Question: What is the result of this measurement?
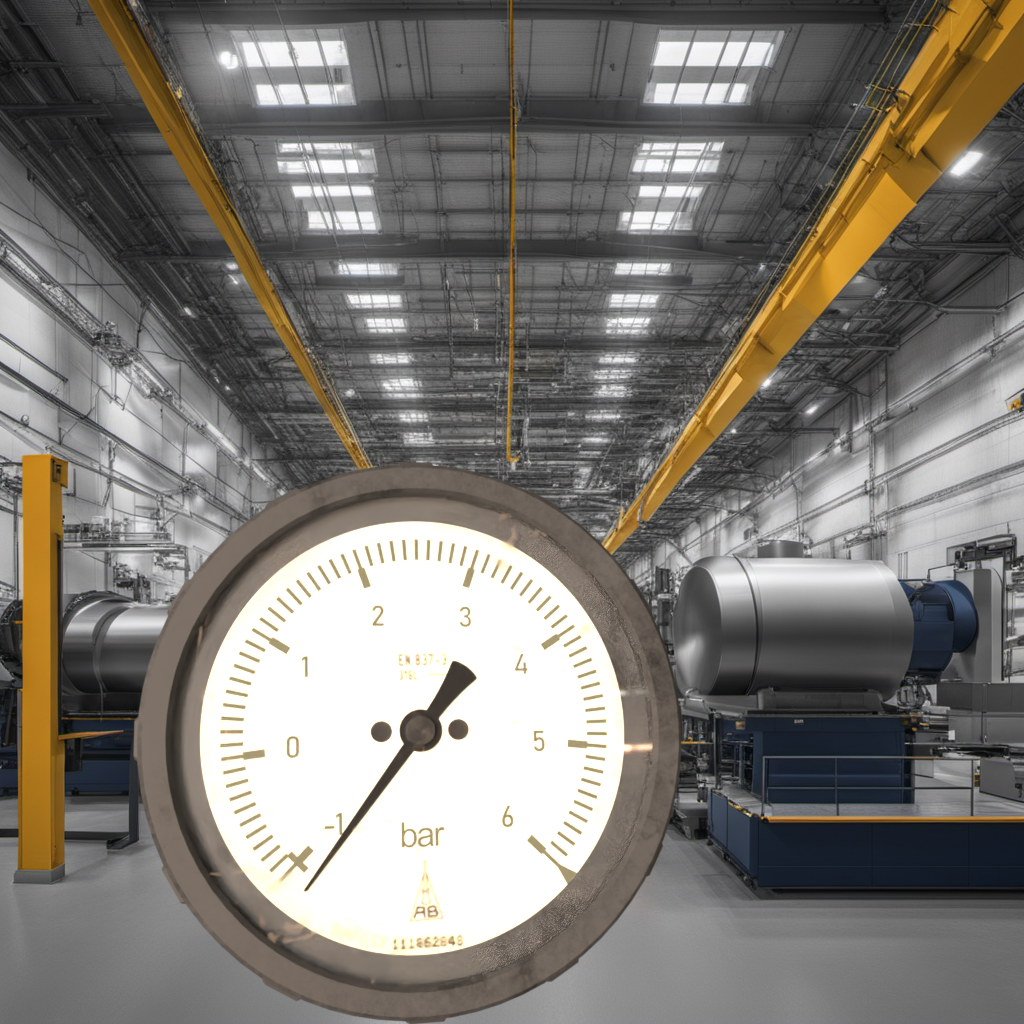
Answer: The result is -1.2
Question: What is the reading range of the measurement in the image?
Answer: The range is from -1 to 6
Question: What is the minimum and maximum value range of this measurement?
Answer: The minimum value is -1 and the maximum value is 6